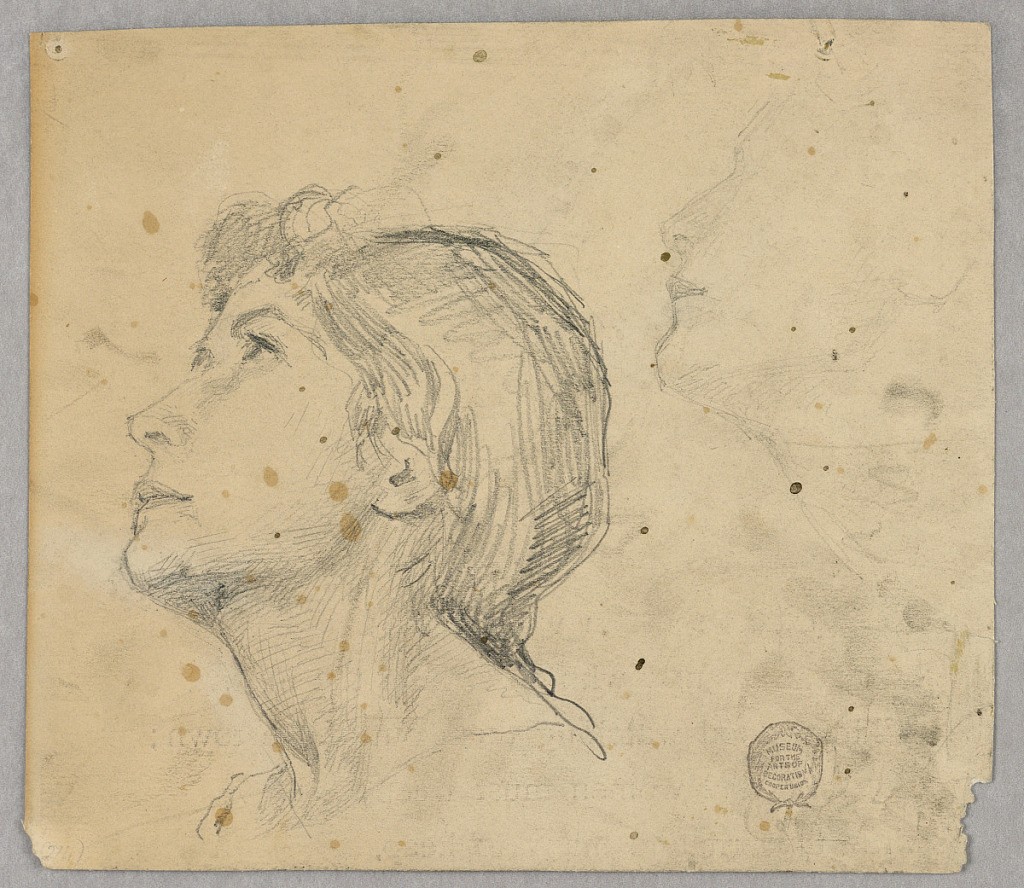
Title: Sketch of a Woman's Head
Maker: Francis Augustus Lathrop, American, 1849–1909
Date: ca. 1895
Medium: Graphite on paper
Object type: Drawing
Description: At left, woman's head in near left profile. Outline of same, upper right.